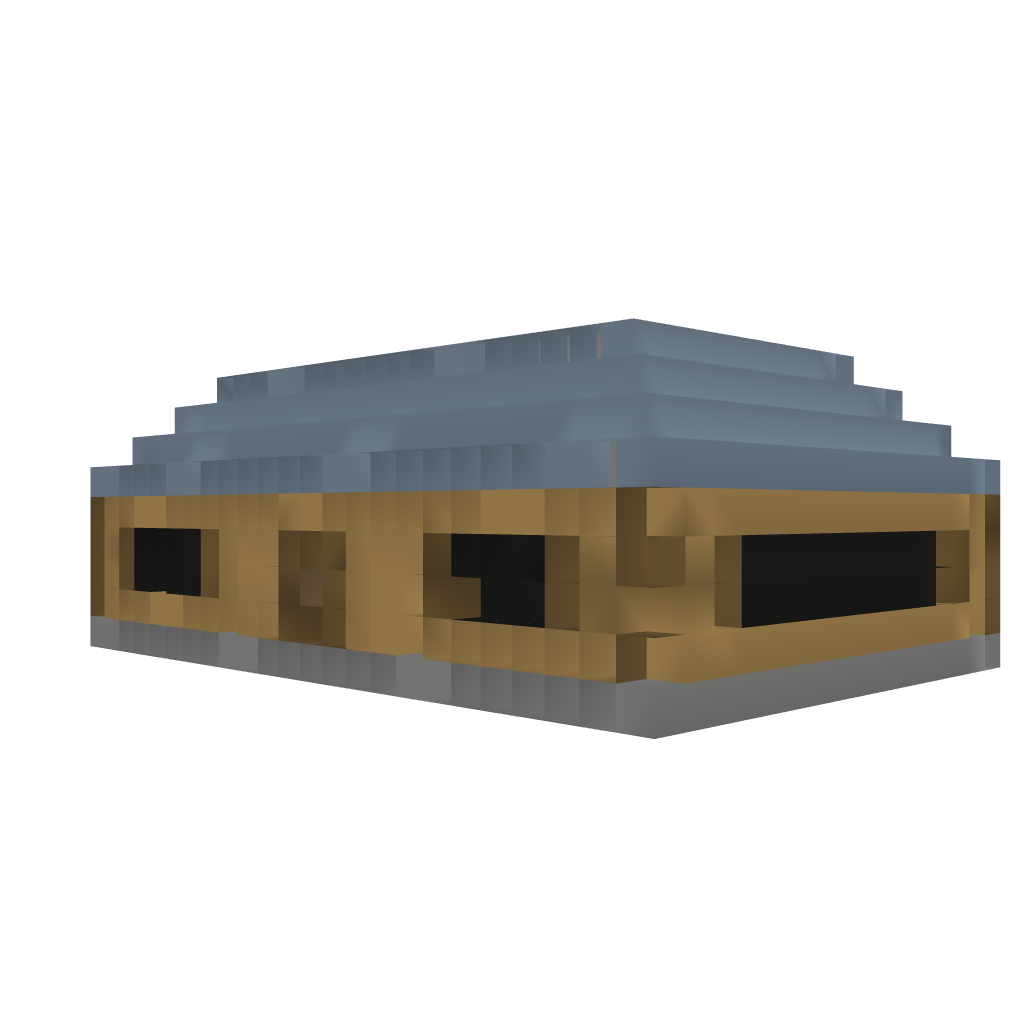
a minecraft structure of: Card Table (Primitive but Functional)